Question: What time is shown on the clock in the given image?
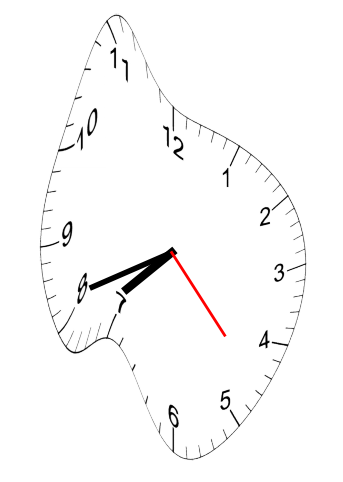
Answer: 07:41:23